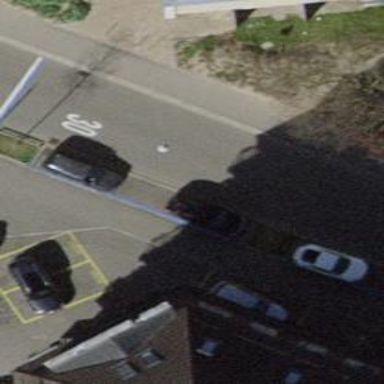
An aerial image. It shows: Parking available on the street side.